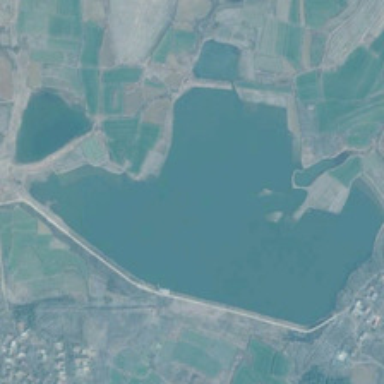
A irregular pond is surrounded by farmlands .